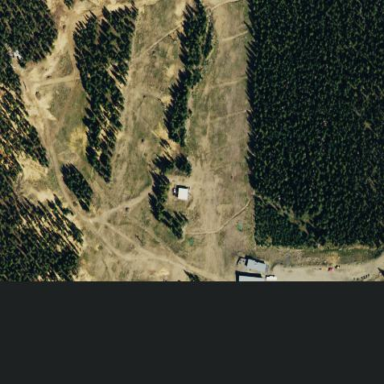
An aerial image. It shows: Area designated for winter sports.